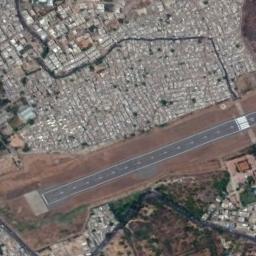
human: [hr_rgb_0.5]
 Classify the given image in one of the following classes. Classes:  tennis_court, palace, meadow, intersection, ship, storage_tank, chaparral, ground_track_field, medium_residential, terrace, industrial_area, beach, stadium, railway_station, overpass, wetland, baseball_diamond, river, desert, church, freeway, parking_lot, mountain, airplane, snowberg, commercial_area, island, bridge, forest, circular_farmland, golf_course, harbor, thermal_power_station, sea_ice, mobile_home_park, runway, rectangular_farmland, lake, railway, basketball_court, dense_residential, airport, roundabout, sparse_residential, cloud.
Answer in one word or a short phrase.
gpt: runway